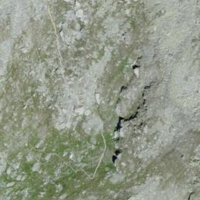
EUNIS habitat code: 48
Species observed at this site:
Saxifraga paniculata
Rupicapra rupicapra
Saxifraga exarata
Geum montanum
Silene acaulis
Bistorta vivipara
Phoenicurus ochruros
Aquila chrysaetos